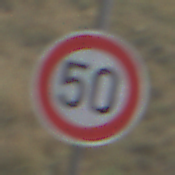
Verkehrszeichen: Geschwindigkeit50
Umgebung: Outdoor, Nature
Tageszeit: Midday
Wetter: PartlyCloudy
Licht: Natural
Jahreszeit: NotSpecified
Kontrast: HighContrast